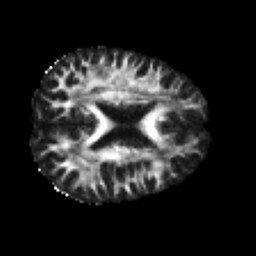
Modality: FA
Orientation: axial
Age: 26
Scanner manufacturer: philips
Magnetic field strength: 3 T
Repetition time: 8.435 s
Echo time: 0.1273 s